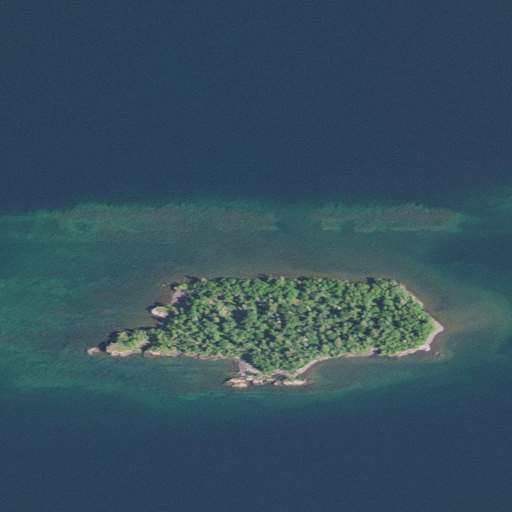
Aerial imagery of island in Michigan named Round Island containing open water, mixed forest, evergreen forest, and herbaceous wetlands